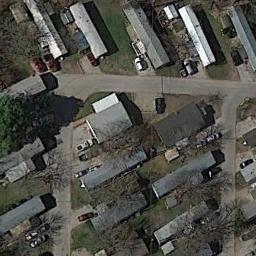
Label: residential